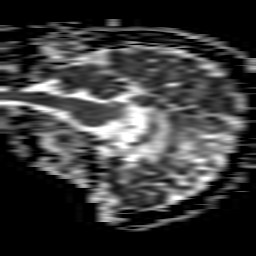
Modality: ADC
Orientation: sagittal
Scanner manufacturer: philips
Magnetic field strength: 1.5 T
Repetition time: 3.646 s
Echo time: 0.09255 s